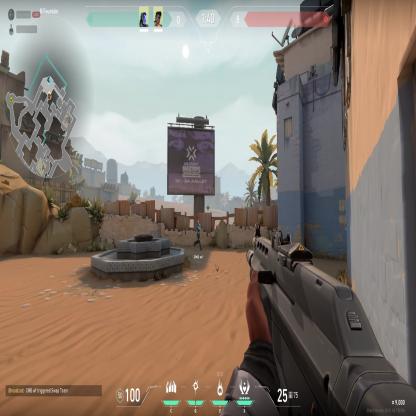
Label: teammate